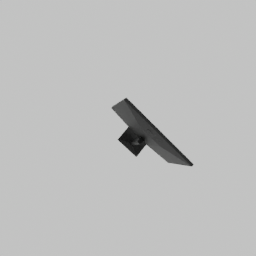
Label: electronics